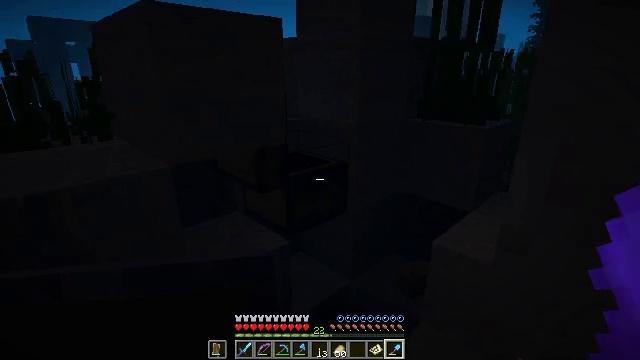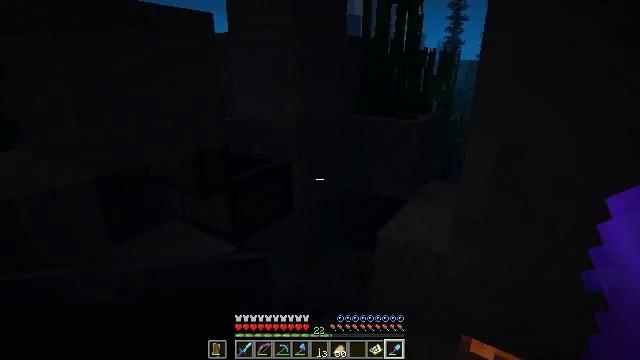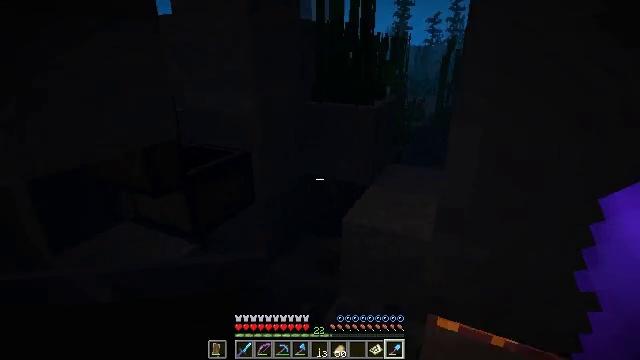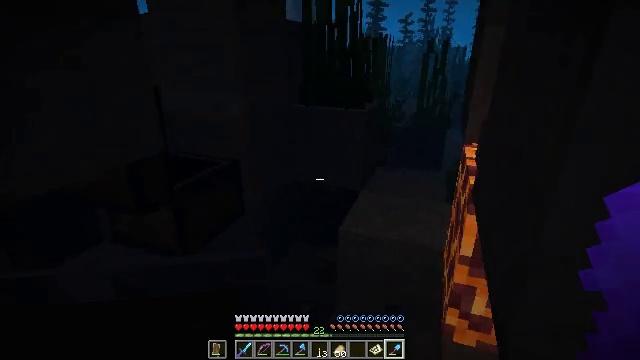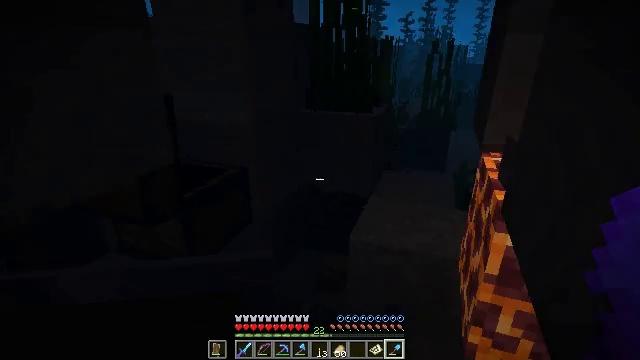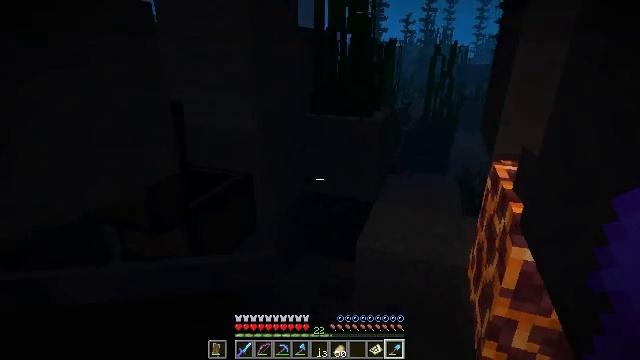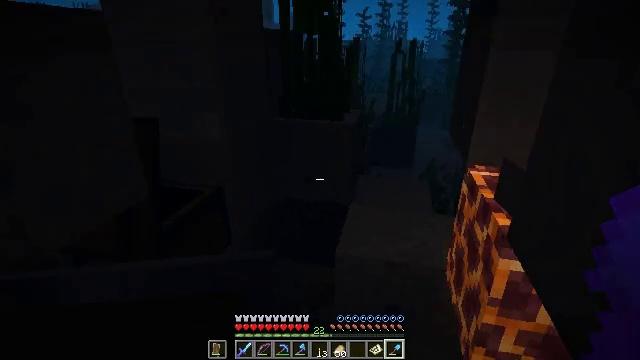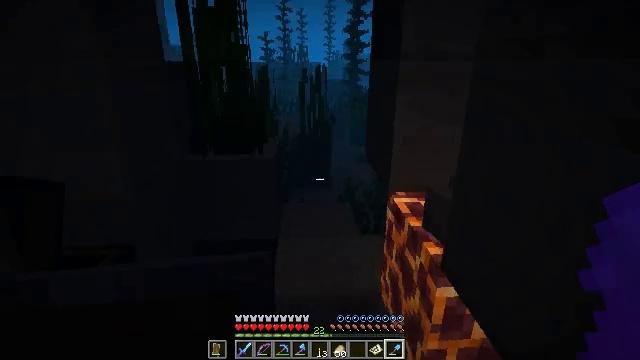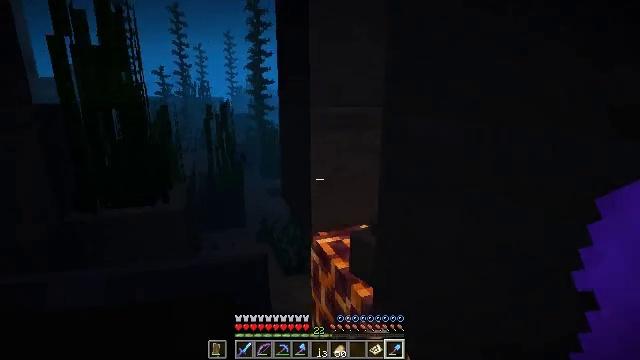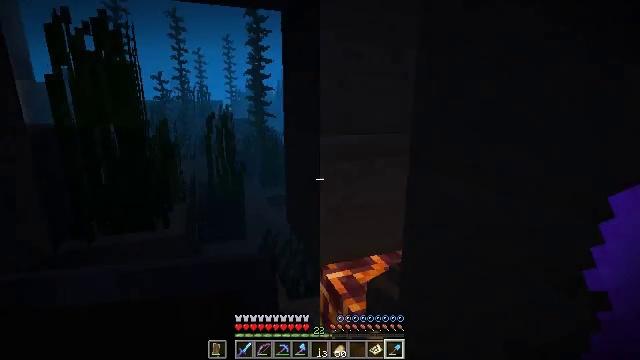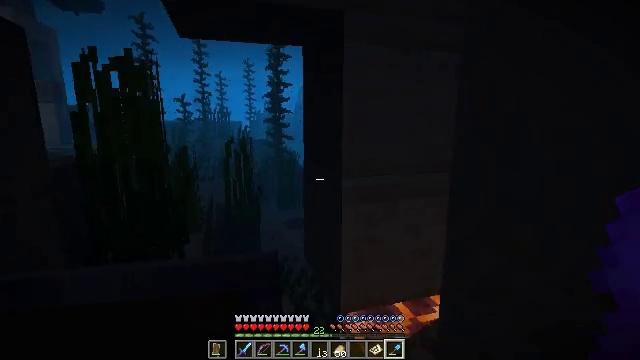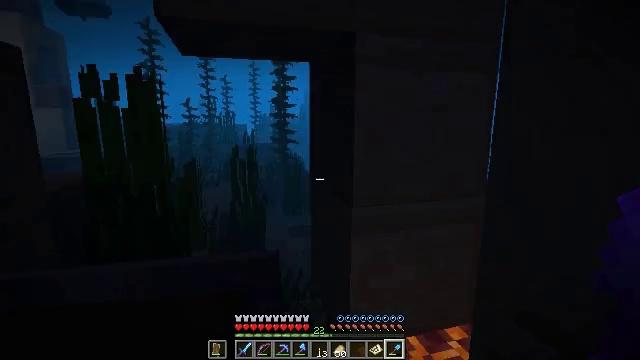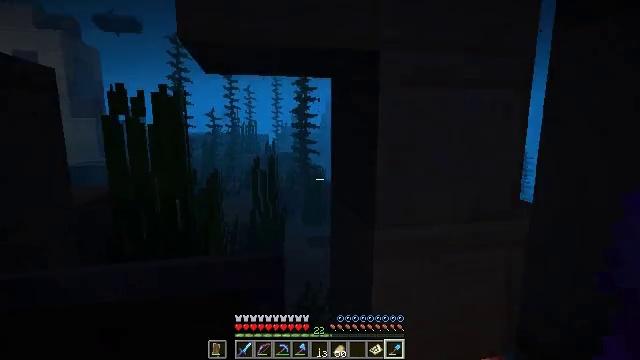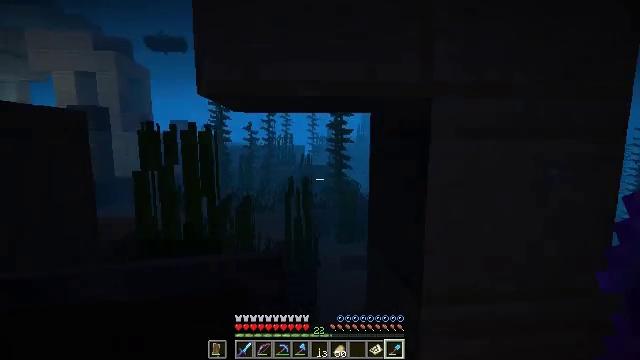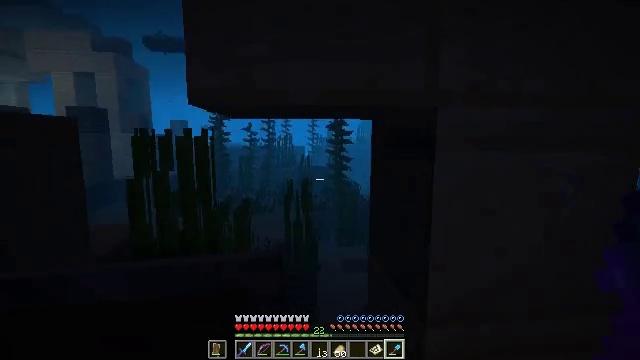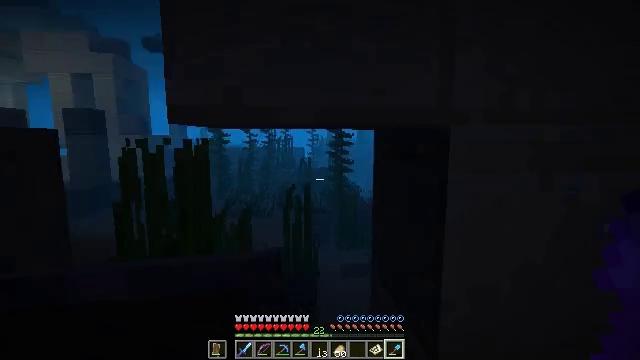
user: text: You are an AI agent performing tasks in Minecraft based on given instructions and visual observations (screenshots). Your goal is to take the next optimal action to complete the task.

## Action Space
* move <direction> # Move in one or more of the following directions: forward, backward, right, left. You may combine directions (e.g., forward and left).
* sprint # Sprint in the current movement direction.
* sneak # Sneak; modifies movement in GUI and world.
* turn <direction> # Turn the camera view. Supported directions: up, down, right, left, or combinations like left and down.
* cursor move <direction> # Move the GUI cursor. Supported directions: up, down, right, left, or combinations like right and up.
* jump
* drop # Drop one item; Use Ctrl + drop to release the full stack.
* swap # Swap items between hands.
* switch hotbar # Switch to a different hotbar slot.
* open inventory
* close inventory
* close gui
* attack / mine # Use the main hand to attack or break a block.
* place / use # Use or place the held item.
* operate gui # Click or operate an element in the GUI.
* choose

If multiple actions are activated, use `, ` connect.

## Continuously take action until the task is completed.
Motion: motion action
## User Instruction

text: Break the sand block.
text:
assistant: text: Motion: move left, turn right
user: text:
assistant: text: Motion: move forward and move left, turn right and down
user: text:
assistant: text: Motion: move forward and move left, turn right, jump
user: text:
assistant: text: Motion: move forward and move left, jump
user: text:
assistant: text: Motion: move forward and move left, jump
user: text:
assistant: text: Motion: move forward, turn right and down, jump
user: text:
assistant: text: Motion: move forward, turn right and up, jump
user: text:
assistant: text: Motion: move forward, turn right and up, jump
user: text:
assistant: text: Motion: move forward, jump
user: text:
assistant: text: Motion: move forward, turn left and up, jump
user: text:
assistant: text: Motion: move forward, jump
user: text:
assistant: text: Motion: move forward, turn left and up, jump
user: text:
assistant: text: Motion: move forward, turn left and up
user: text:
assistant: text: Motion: move forward
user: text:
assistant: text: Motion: move forward
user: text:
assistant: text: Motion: move forward
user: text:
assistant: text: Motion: move forward
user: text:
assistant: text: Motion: move forward
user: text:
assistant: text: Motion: move forward, sprint
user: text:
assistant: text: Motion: move forward, sprint
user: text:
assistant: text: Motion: move forward, sprint
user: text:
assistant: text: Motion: move forward, sneak
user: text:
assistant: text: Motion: move forward, sneak
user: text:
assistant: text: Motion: move forward, sneak
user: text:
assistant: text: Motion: move forward
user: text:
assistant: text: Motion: move forward, turn left, jump
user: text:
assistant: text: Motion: move forward, jump
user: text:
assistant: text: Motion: move forward, turn right and down, jump
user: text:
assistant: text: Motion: move forward, turn right and down, jump
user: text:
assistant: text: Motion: move forward, turn right and up, jump